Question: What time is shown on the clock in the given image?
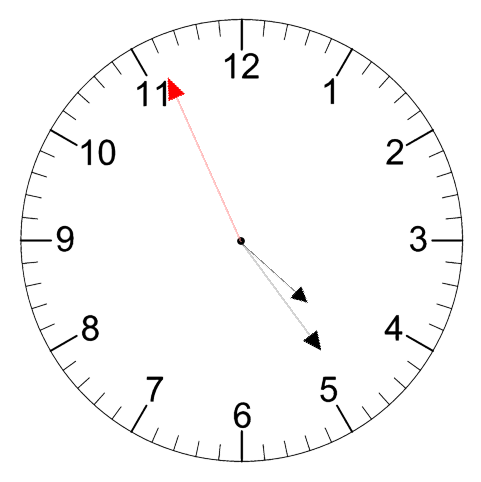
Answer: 04:23:56